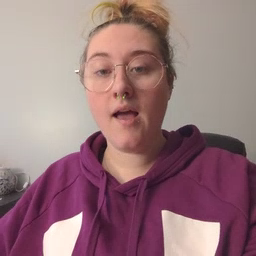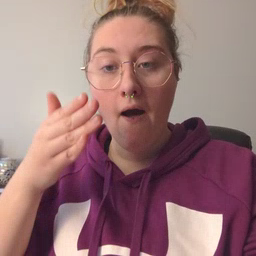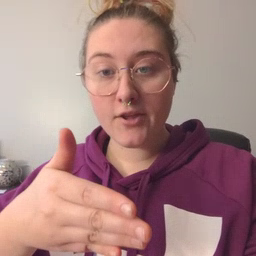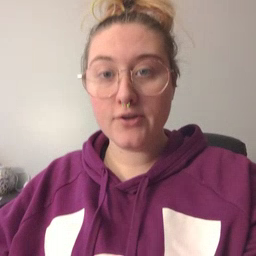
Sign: after